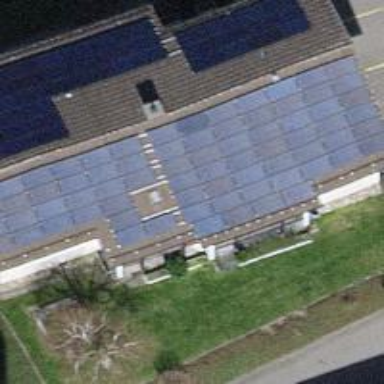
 consisting of solar photovoltaic panels."